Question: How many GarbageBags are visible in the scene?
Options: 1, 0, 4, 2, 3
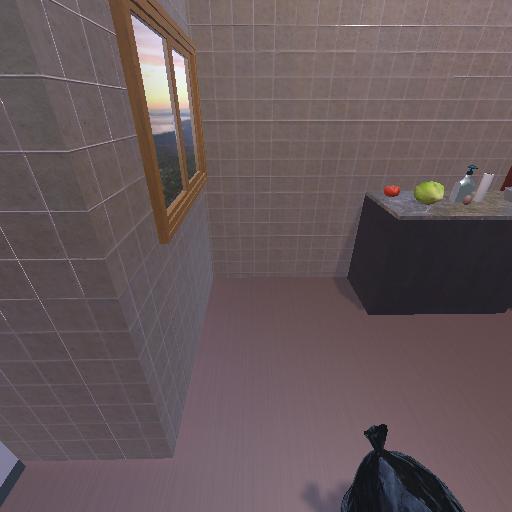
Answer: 1